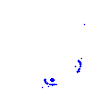
Particle: kaon